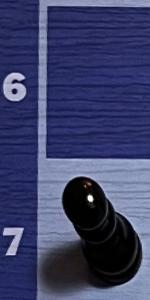
Label: Pawn_Black